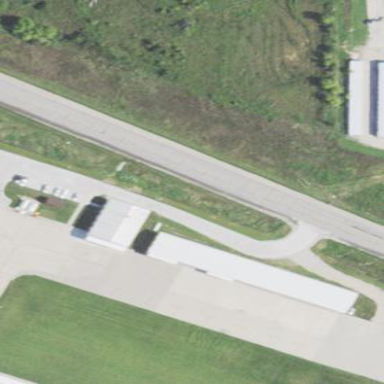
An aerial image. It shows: Apron at the airport.